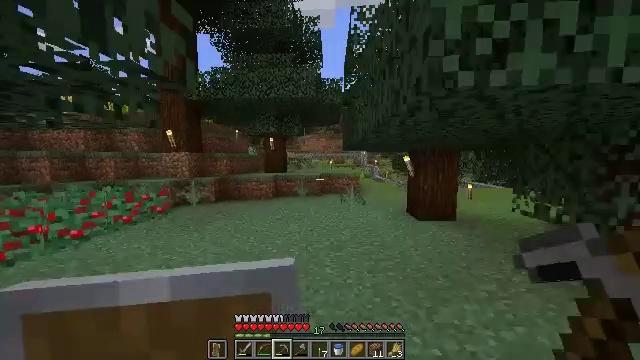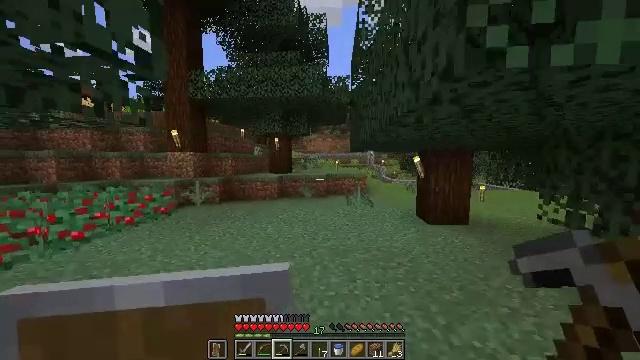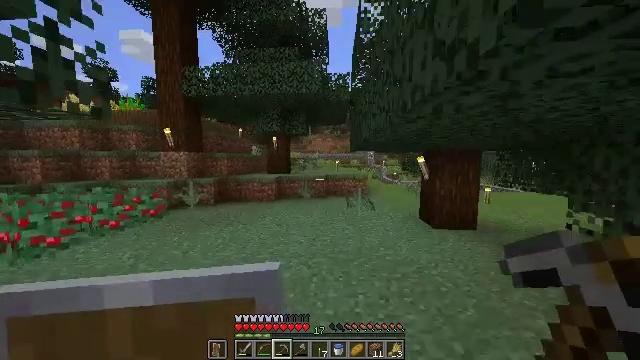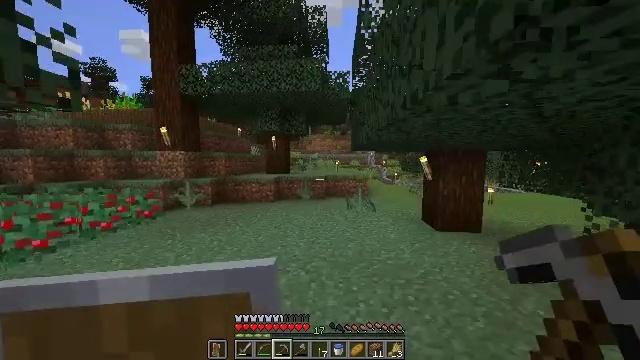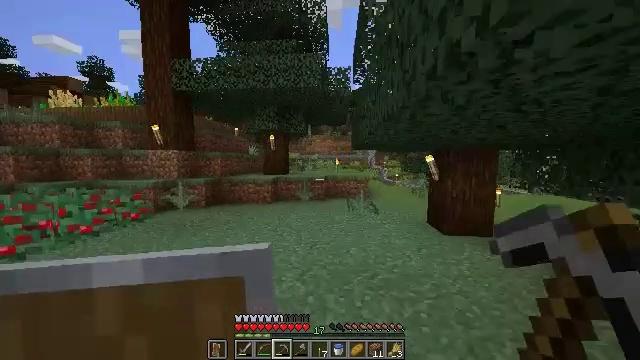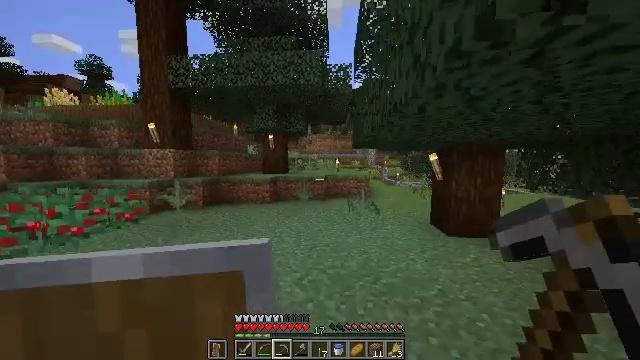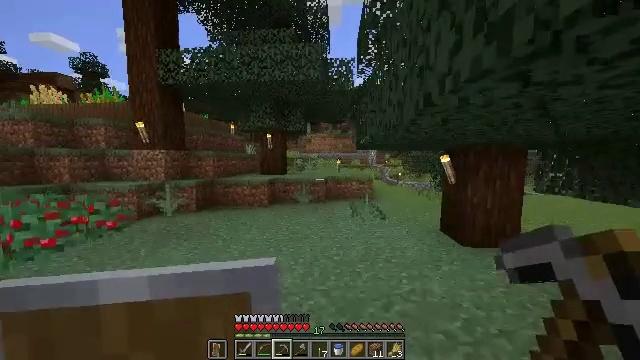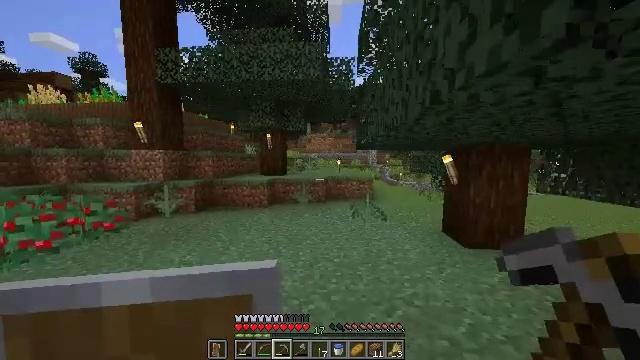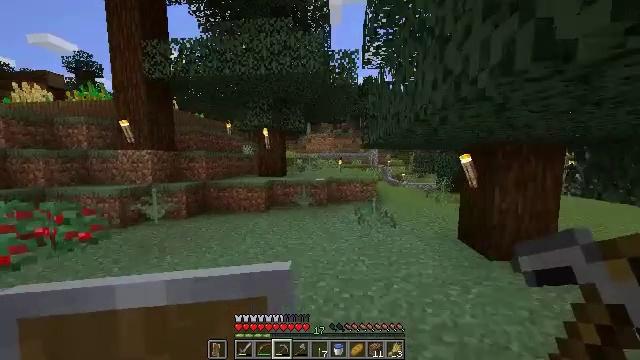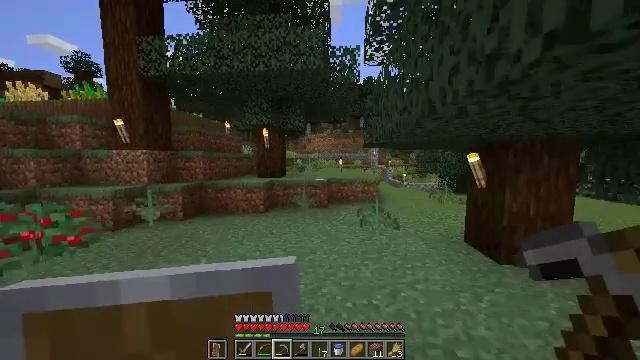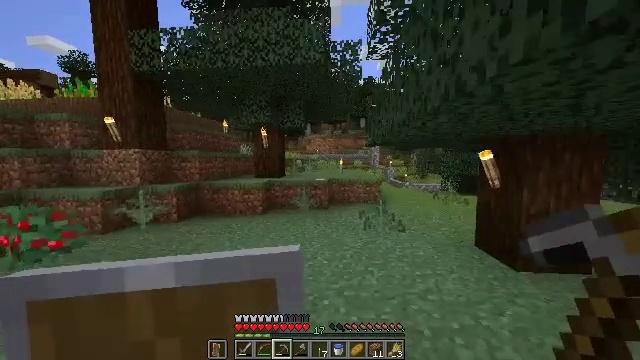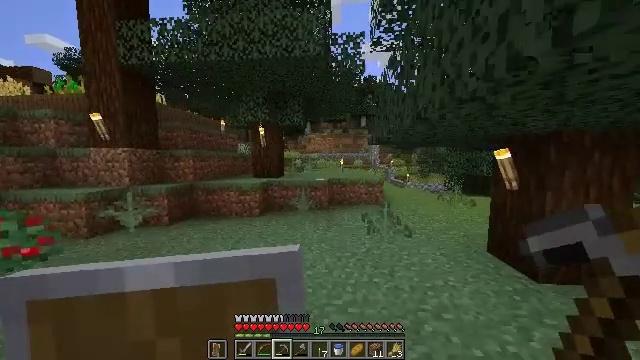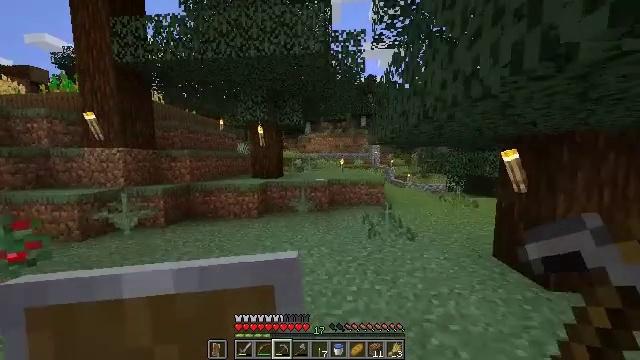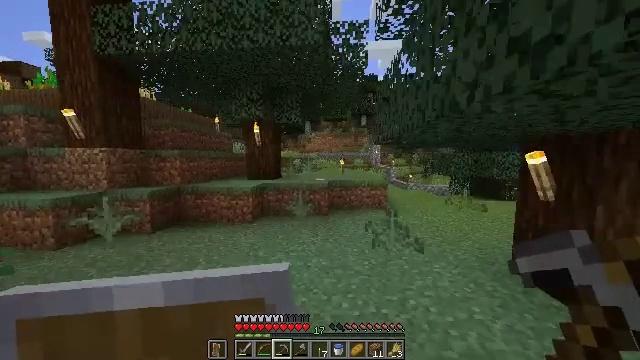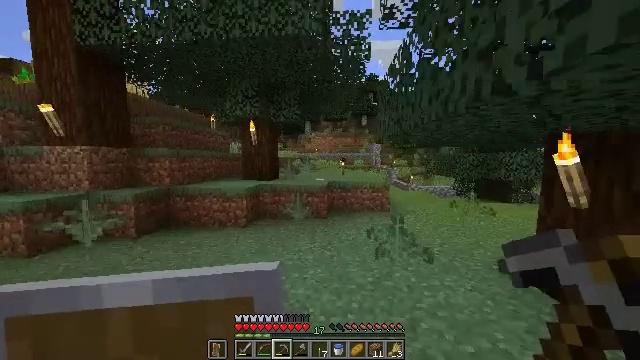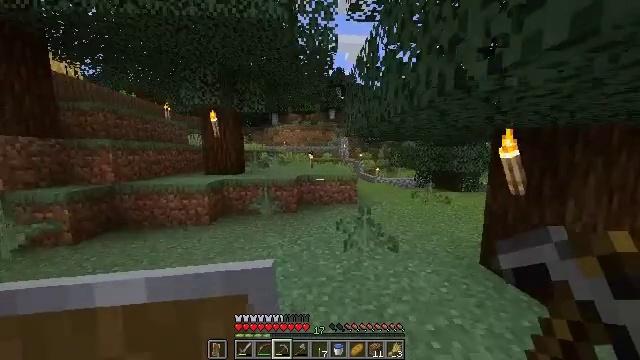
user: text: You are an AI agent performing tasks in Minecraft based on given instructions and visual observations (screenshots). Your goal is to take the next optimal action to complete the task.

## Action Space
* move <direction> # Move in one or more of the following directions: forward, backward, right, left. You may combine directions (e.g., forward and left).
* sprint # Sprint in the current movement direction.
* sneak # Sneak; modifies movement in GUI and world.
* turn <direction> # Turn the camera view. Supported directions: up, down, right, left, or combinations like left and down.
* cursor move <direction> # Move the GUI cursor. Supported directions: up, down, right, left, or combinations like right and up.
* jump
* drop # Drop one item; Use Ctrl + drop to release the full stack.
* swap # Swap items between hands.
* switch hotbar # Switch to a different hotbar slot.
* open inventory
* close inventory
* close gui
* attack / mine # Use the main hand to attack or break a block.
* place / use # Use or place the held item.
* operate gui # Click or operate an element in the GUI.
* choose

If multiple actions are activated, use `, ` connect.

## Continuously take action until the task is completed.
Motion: motion action
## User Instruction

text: Collect wheat crops.
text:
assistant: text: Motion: move forward, turn left
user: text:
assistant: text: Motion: move forward
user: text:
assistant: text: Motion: move forward
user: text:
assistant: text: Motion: move forward
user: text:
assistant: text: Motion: move forward
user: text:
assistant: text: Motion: move forward
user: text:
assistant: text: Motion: move forward
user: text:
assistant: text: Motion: move forward
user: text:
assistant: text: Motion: move forward
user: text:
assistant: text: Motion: move forward
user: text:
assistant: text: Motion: move forward
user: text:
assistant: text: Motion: move forward
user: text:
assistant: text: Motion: move forward
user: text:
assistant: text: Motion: move forward
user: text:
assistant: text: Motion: move forward, turn right and down
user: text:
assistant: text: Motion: move forward
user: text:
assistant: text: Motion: move forward
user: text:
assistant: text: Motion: move forward
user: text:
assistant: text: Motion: move forward, turn up
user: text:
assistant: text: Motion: move forward
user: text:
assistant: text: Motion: move forward
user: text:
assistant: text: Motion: move forward
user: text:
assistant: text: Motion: move forward
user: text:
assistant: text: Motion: move forward
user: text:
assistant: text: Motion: move forward
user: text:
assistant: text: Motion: move forward
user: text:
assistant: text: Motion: move forward
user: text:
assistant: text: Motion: move forward
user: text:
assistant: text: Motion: move forward, turn right and down
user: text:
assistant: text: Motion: move forward, turn right and down